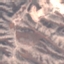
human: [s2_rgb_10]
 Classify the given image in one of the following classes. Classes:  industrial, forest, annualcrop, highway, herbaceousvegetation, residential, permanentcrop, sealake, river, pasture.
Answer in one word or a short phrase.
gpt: HerbaceousVegetation